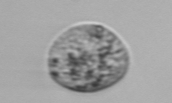
Label: Amoeba